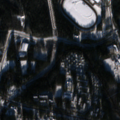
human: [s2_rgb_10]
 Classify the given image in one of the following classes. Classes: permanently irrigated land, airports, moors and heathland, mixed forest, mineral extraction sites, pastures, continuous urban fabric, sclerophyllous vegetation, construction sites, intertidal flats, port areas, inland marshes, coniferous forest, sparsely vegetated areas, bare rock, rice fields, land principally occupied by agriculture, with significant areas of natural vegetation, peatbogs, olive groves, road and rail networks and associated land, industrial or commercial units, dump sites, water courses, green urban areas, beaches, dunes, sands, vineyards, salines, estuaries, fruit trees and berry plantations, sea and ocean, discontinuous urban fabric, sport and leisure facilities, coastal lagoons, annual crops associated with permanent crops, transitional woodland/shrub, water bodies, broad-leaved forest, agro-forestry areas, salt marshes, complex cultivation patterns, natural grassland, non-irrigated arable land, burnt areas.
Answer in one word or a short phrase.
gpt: discontinuous urban fabric, green urban areas, sport and leisure facilities, coniferous forest, mixed forest